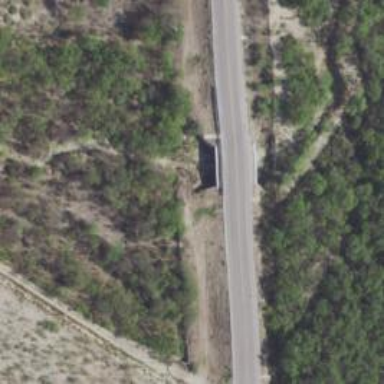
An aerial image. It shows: Trunk highway bridge.